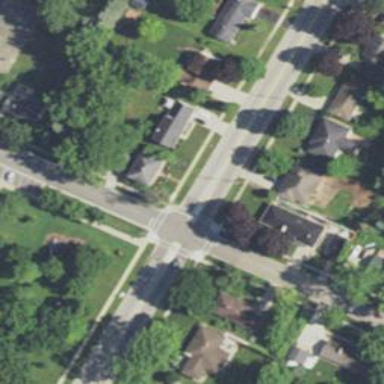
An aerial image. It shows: Marked crossing on the road.